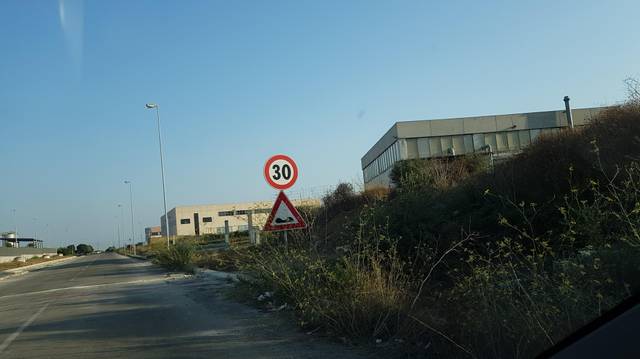
Region: Italy
Coordinates: 40.626, 17.97